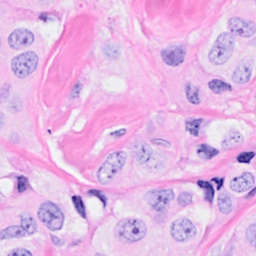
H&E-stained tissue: Breast